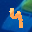
Label: 4